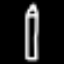
Label: pencil